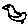
Label: bird